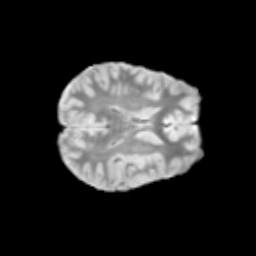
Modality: T2w
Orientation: axial
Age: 10
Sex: female
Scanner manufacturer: siemens
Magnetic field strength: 3 T
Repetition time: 3.8 s
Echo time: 0.07 s